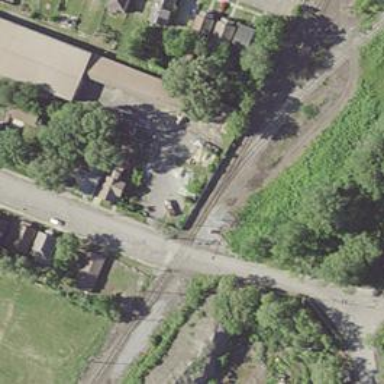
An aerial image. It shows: Level crossing with both lights and saltire in place.